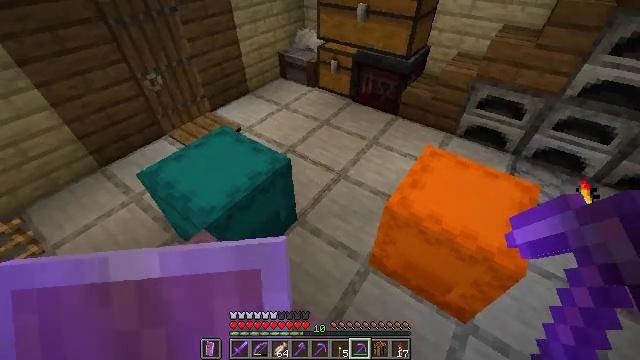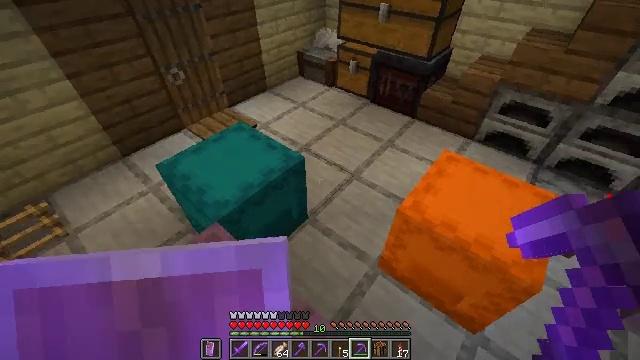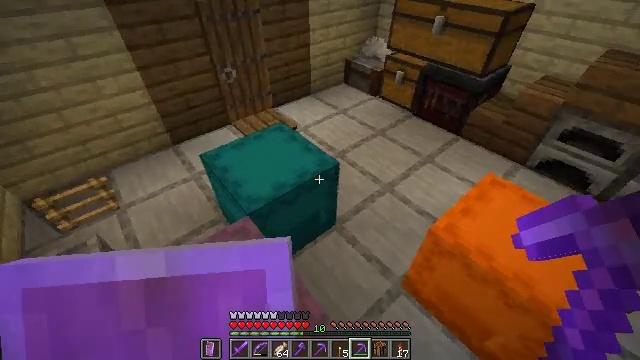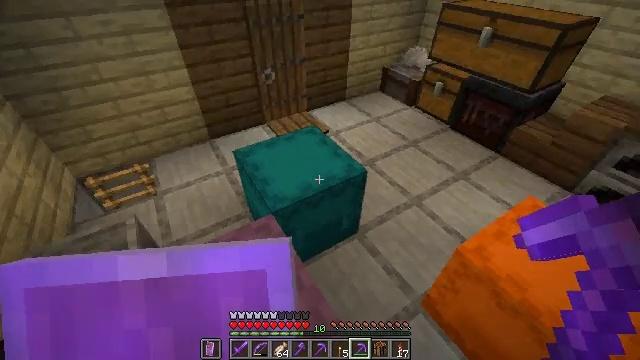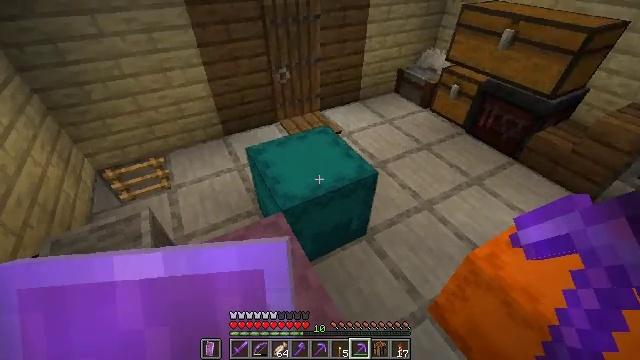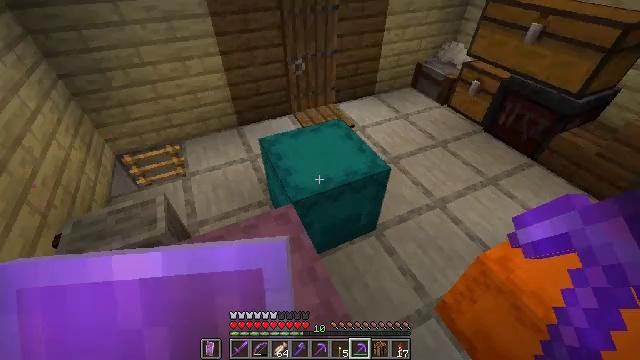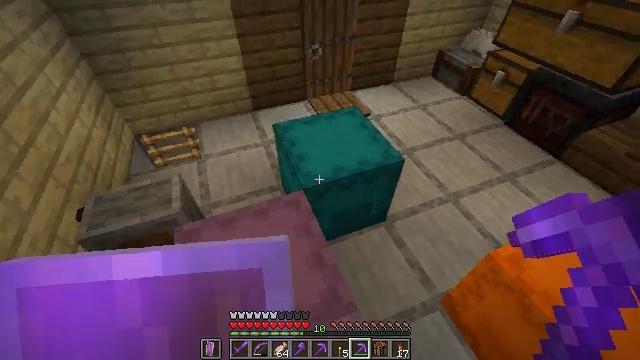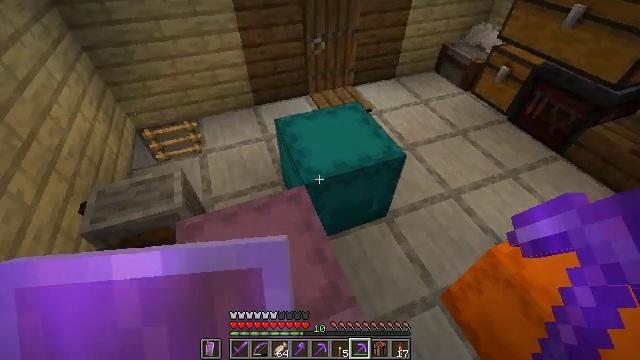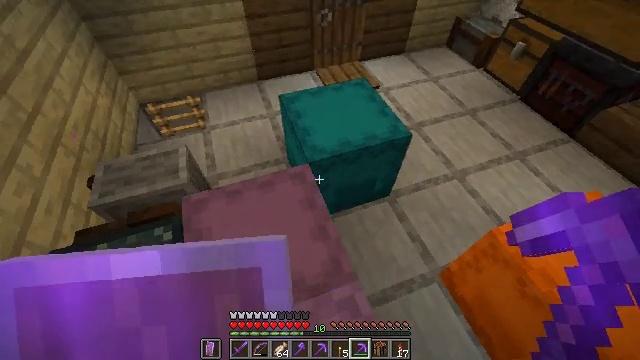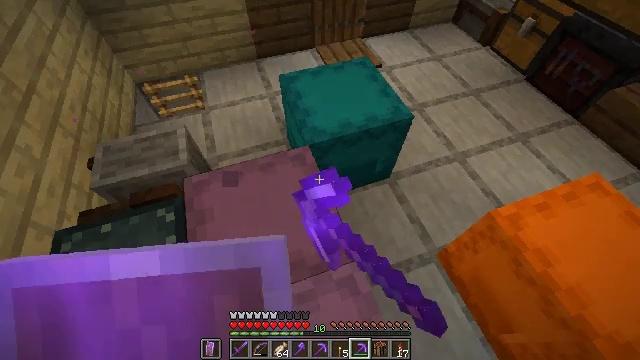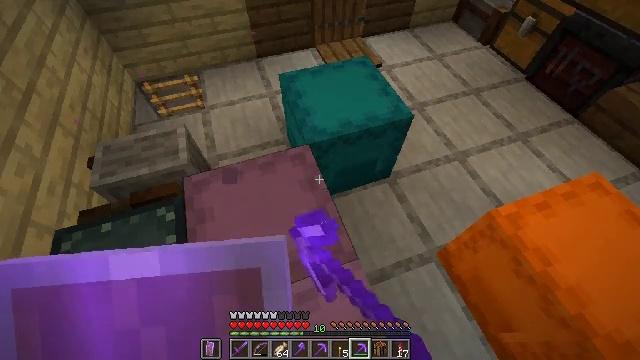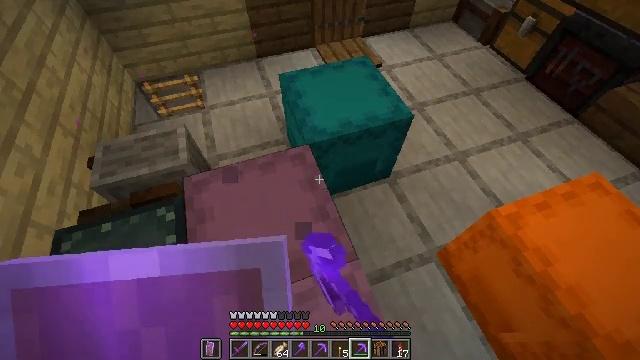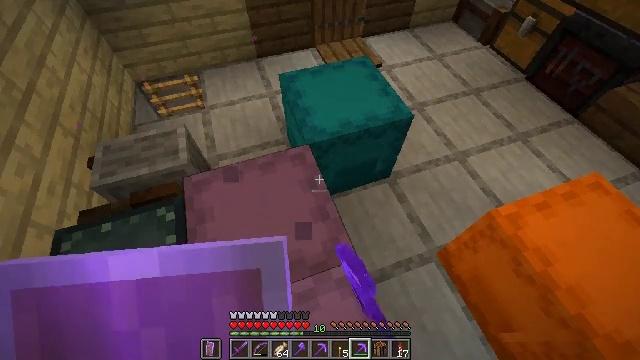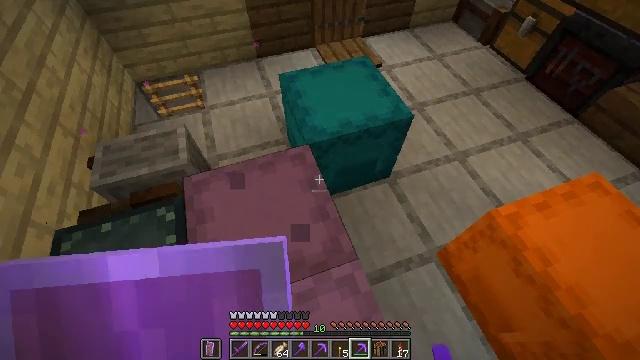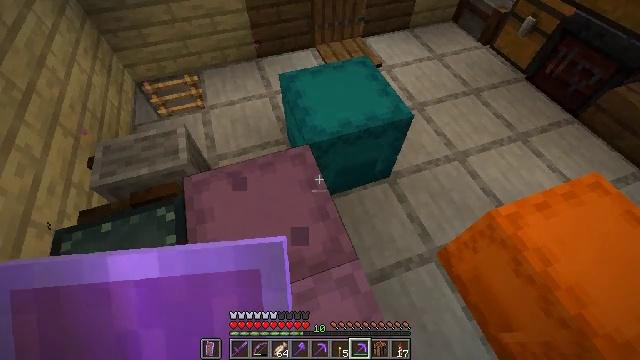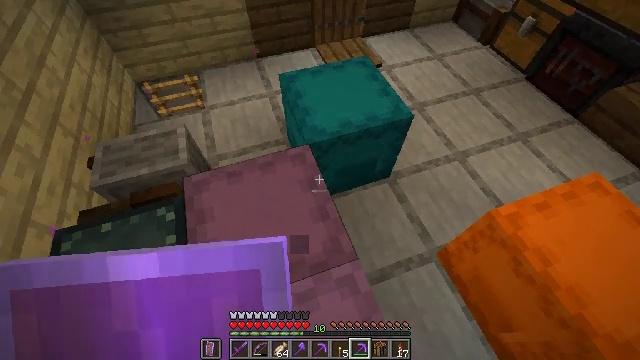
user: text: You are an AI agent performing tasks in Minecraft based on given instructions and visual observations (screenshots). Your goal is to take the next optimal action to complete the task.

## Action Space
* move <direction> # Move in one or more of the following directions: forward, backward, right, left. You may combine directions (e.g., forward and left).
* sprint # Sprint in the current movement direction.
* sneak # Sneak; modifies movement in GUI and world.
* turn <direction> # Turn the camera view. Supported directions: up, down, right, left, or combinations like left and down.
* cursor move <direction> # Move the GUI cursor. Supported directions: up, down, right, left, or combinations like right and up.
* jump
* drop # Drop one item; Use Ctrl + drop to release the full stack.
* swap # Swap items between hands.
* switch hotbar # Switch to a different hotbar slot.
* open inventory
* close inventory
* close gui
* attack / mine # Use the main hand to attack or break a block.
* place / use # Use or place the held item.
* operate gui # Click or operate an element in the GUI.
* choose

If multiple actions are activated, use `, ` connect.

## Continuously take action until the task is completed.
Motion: motion action
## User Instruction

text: mine block cyan shulker box
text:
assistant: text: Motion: turn left
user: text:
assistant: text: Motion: turn left and up
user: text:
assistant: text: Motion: turn left and up
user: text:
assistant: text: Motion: turn left
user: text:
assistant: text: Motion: turn left and down
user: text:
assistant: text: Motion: turn left and down
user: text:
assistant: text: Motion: turn down
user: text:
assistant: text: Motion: turn left and down, attack / mine
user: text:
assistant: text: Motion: turn down, attack / mine
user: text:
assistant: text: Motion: attack / mine
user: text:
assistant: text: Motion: attack / mine
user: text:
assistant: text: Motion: no_op
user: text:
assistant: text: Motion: no_op
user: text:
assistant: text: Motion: no_op
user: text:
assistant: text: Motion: no_op
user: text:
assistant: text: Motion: no_op
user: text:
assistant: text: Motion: no_op
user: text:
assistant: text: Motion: no_op
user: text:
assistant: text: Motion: no_op
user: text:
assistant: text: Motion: no_op
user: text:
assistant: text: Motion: no_op
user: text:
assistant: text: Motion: move forward
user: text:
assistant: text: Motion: move forward
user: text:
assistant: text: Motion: move forward
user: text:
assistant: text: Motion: move forward, attack / mine
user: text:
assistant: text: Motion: move forward, turn right and down, attack / mine
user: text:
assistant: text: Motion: move forward, turn right and down, attack / mine
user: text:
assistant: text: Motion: move forward, turn right and down, attack / mine
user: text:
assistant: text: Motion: move forward, attack / mine
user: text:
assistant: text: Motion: move forward, attack / mine